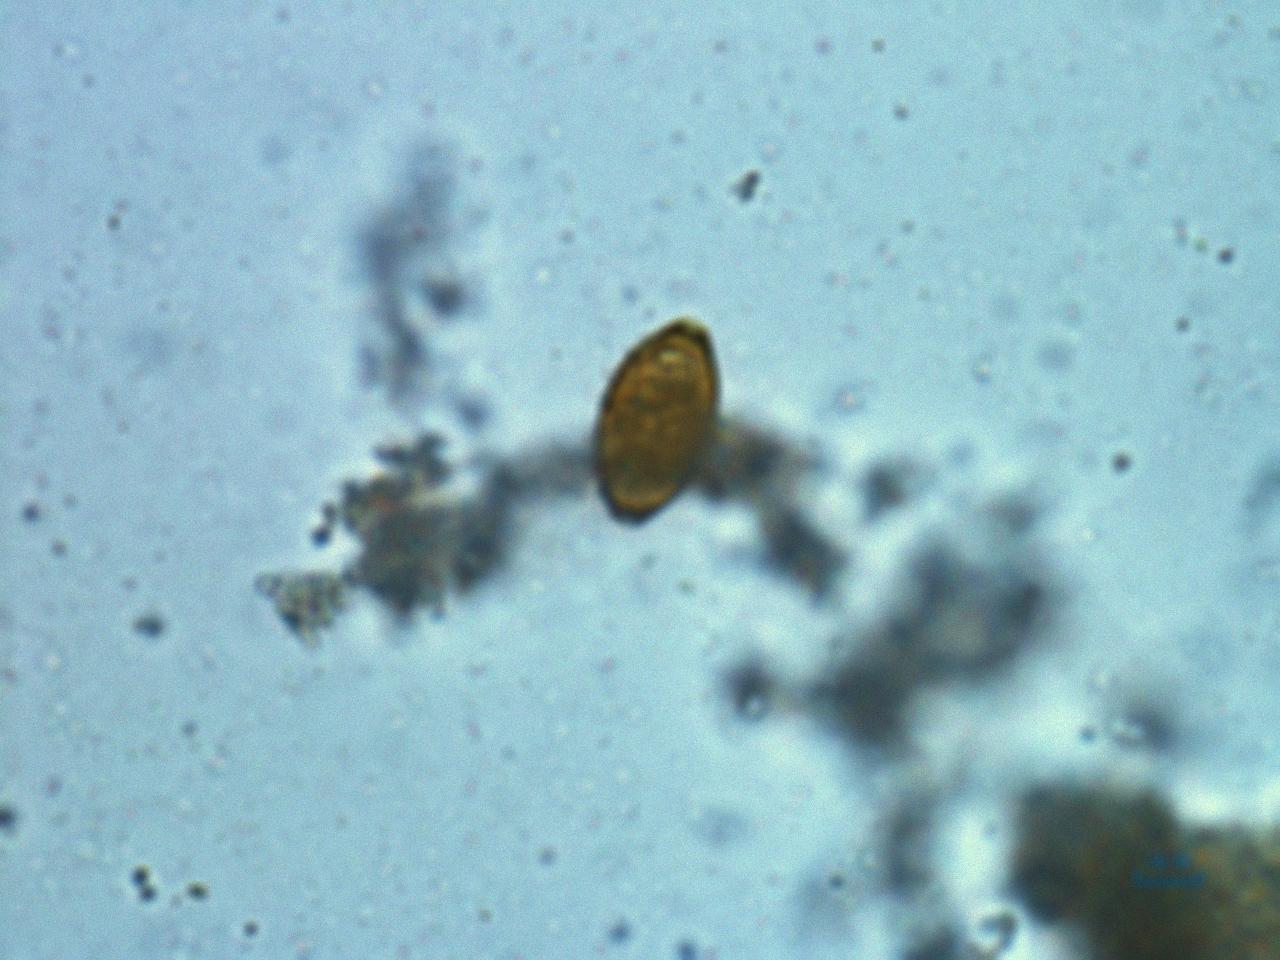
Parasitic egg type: Trichuris trichiura